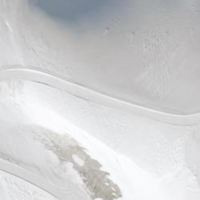
EUNIS habitat code: 49
Species observed at this site:
Pyrrhocorax graculus